【题型】选择题　【知识点】函数　【难度】easy
如图是4个幂函数在第一象限内的图像，则（  ）

\vspace{0.2cm}

\vspace{0.2cm}
\noindent A．$a<b<c<d$ \quad B．$b<a<c<d$
\vspace{0.1cm}
\noindent C．$a<b<d<c$ \quad D．$b<a<d<c$
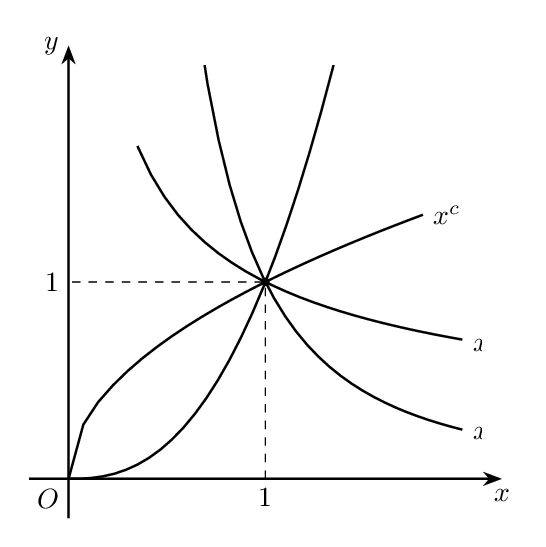
【解答】
\noindent \textbf{【答案】} $\boldsymbol{A}$

\vspace{0.3cm}
\noindent \textbf{【知识点】} 幂函数的单调性的其他应用、由指数函数的单调性解不等式

\vspace{0.3cm}
\noindent \textbf{【分析】} 根已知幂函数图象在$x>1$或$0<x<1$时图象上下关系，结合构造函数$f(t)=x^t$，利用指数函数的单调性做出判断.

\vspace{0.3cm}
\noindent \textbf{【详解】} 由已知图象可知当$x>1$时，$x^a<x^b<x^c<x^d$，
\vspace{0.1cm}
\noindent 当$0<x<1$时，$x^a>x^b>x^c>x^d$，
\vspace{0.1cm}
\noindent 而函数$f(t)=x^t$在底数$x>1$时为$t$的单调增函数，
\vspace{0.1cm}
\noindent 在底数$x$满足$0<x<1$时为$t$的单调减函数，
\vspace{0.1cm}
\noindent $a<b<c<d$.
\vspace{0.1cm}
\noindent 故选：$\boldsymbol{A}$